Aerial crown-view tile of a tropical tree (Barro Colorado Island, Panama), acquired 20250715:
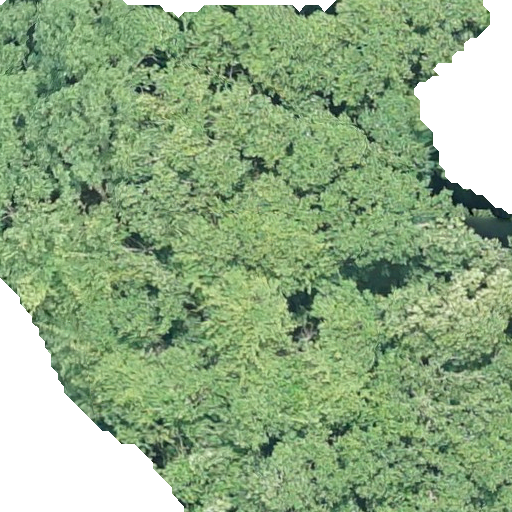
Species: Hieronyma alchorneoides
GBIF accepted scientific name: Hieronyma alchorneoides
Crown area: 391.331 m²